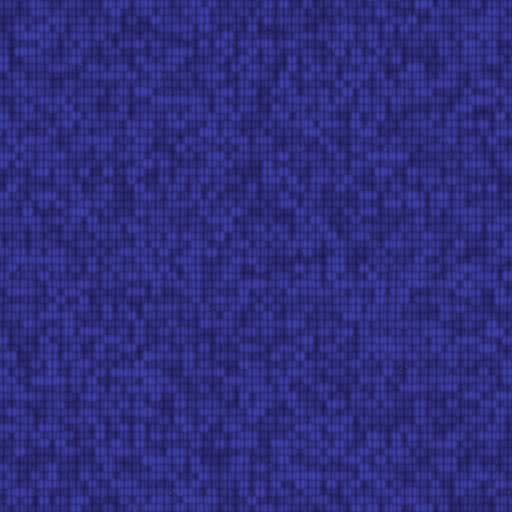
Tags: blue fabric towel weave wool woven